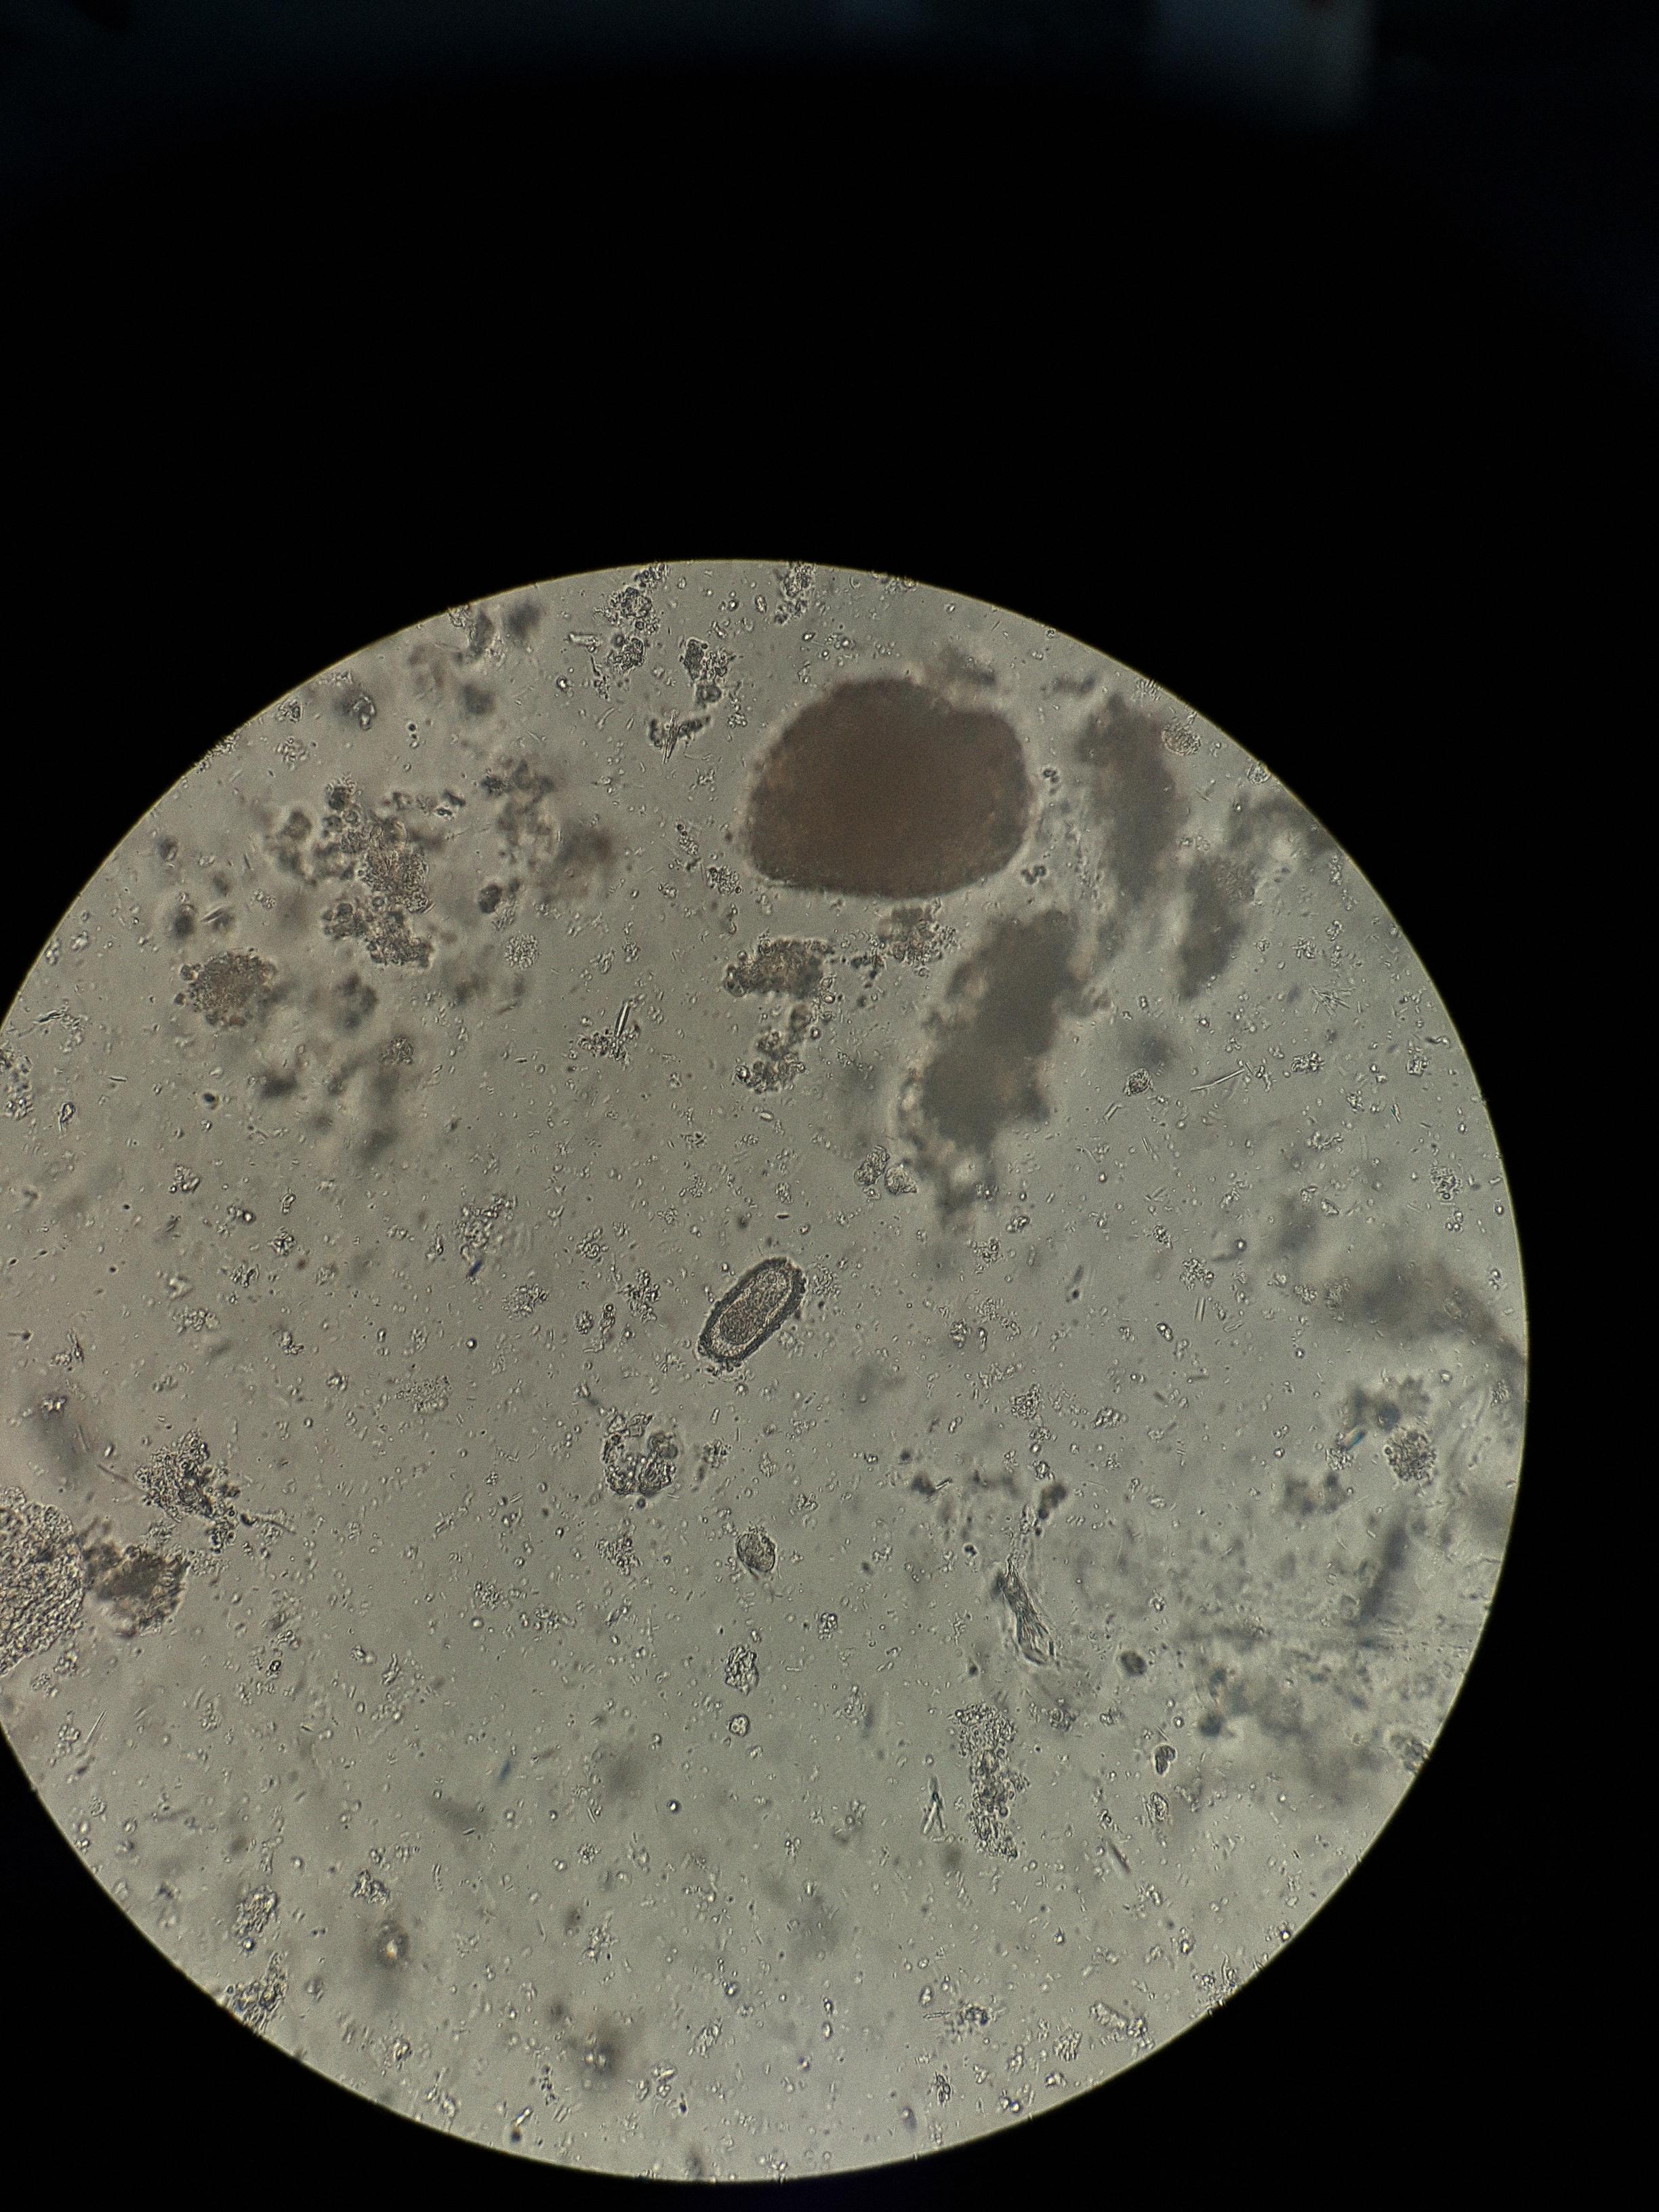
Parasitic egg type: Capillaria philippinensis